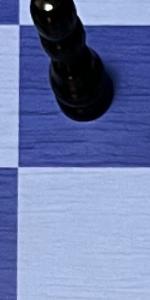
Label: Empty